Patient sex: F
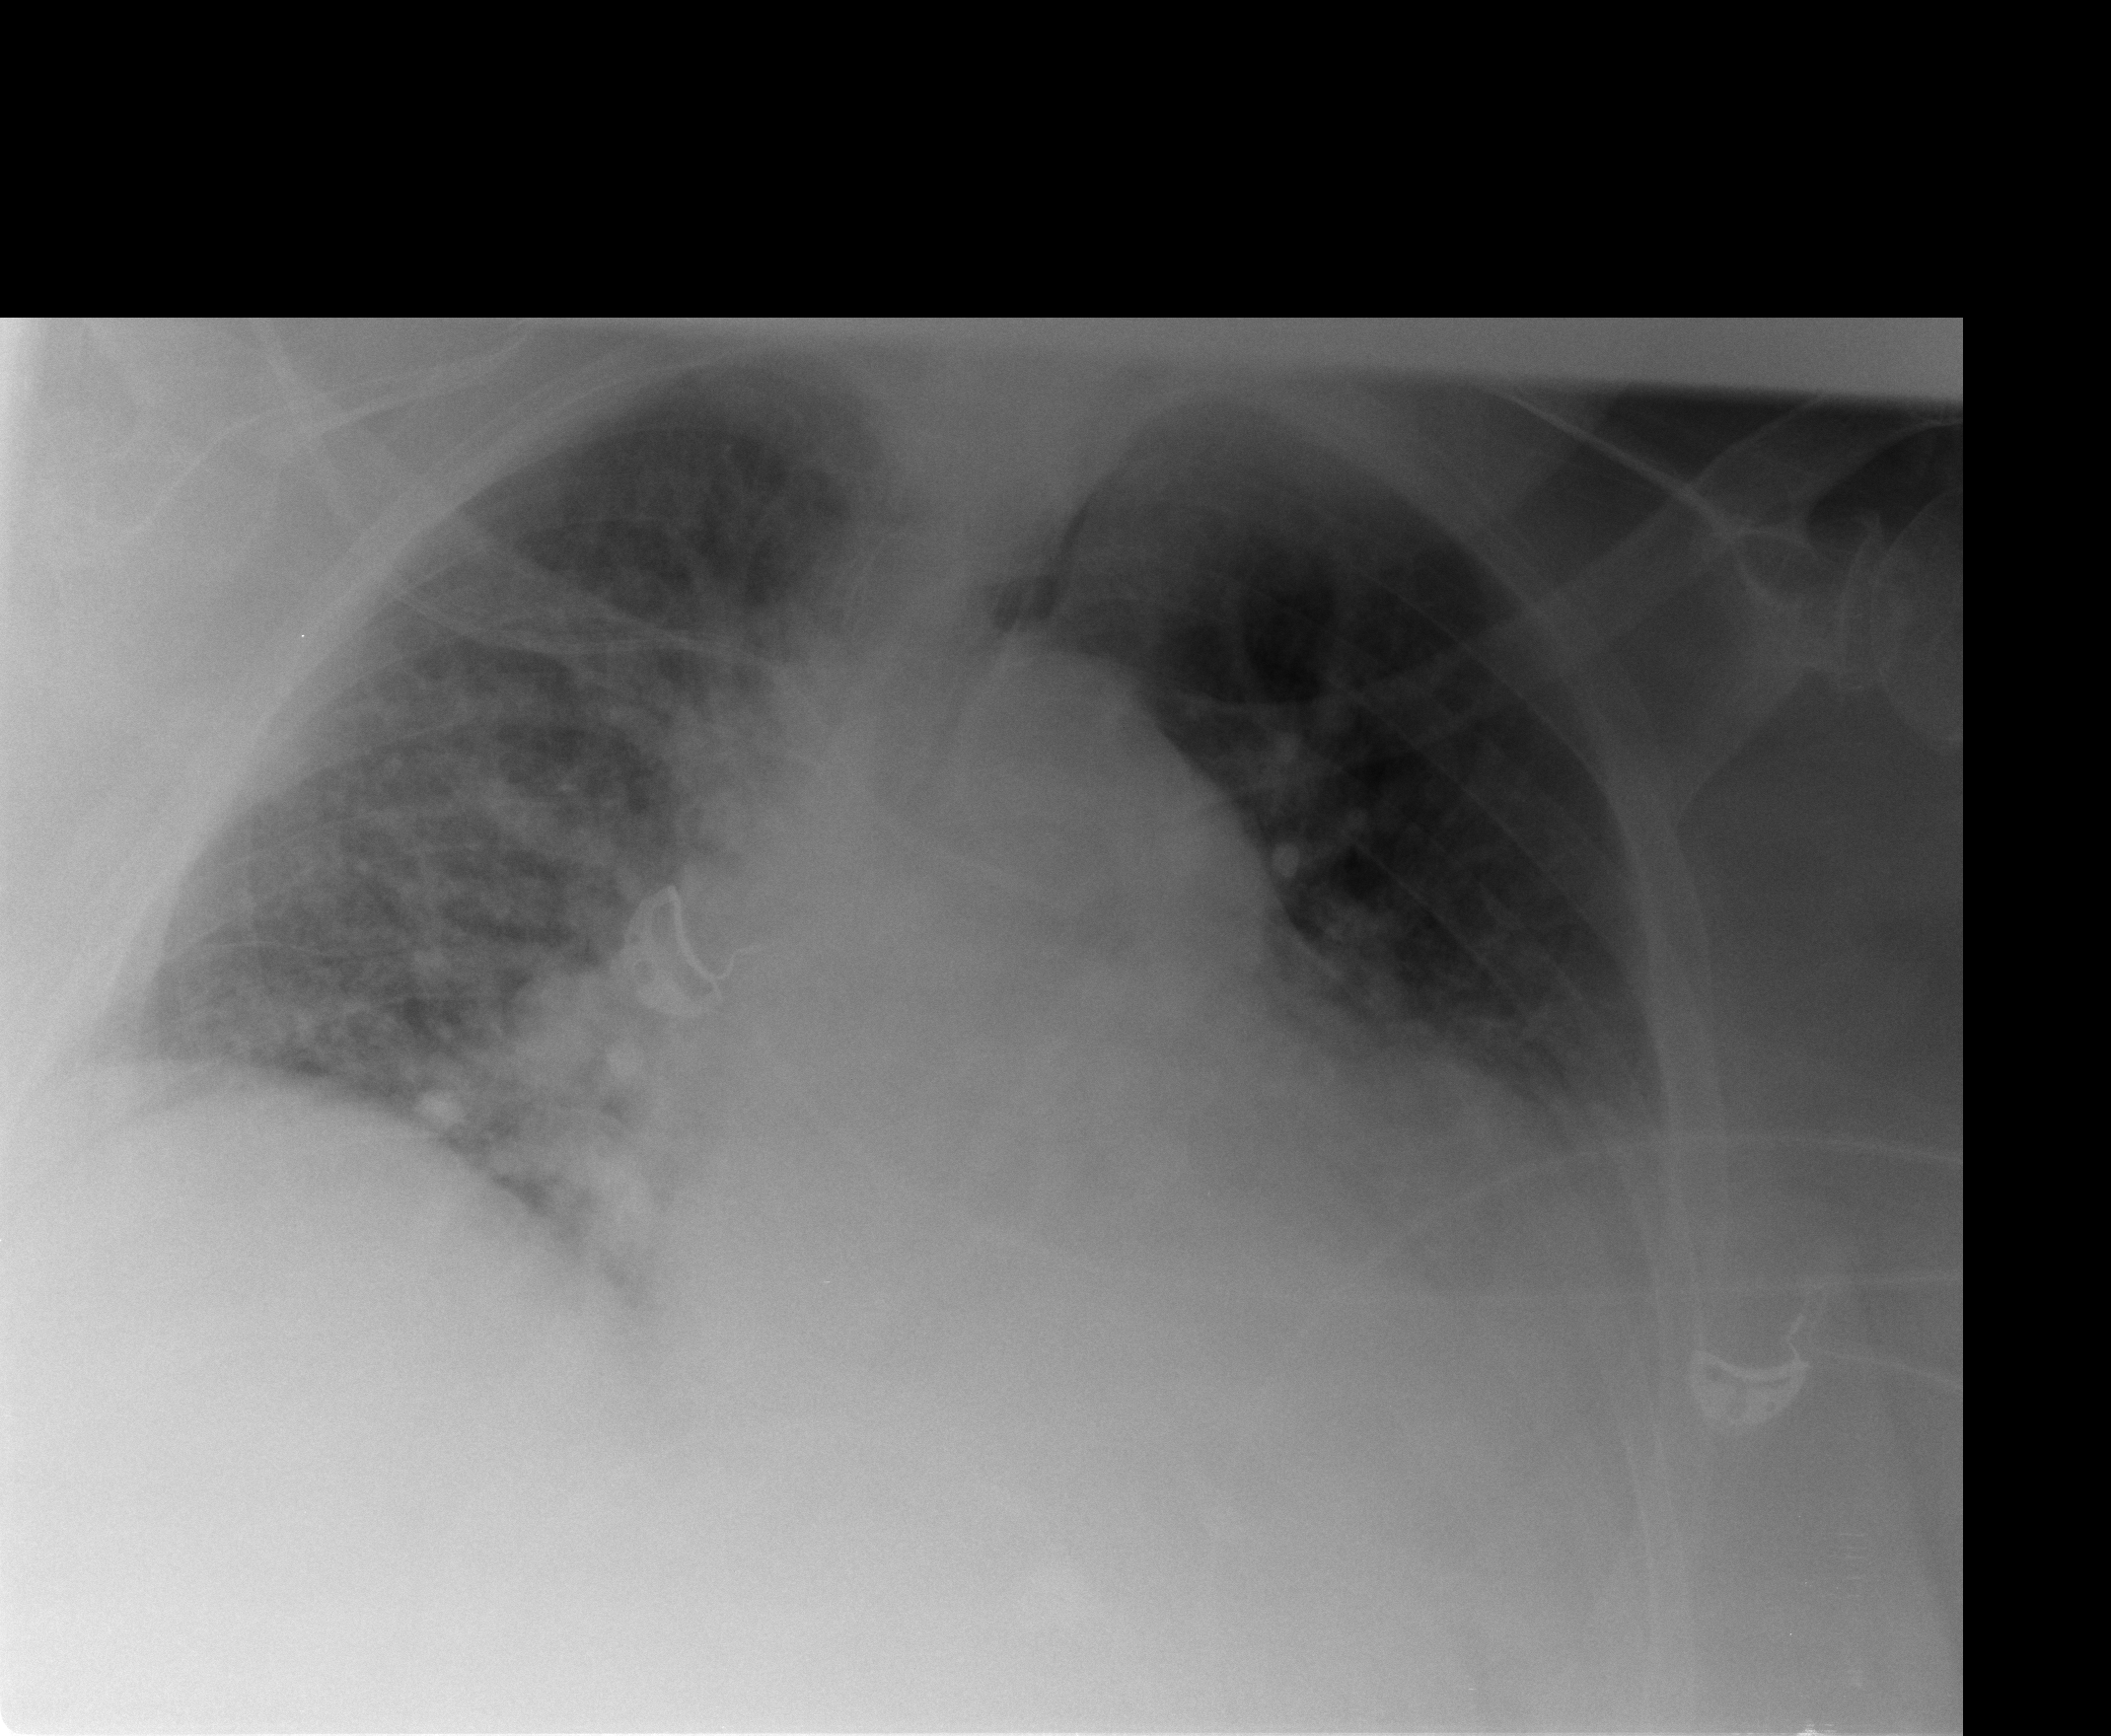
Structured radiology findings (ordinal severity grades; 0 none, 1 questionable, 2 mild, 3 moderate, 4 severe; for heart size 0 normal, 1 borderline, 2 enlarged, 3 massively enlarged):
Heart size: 3
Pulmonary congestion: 3
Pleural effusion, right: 0
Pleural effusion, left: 0
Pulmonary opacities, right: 2
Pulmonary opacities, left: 2
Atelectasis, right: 2
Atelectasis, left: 2